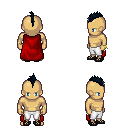
a pixel art fantasy rpg character, male body template, human, tanned skin, red cape, white pants, raven mohawk hairstyle, bracelets, ghillies, four views (front, back, left, right), 2x2 character sprite sheet, small pixel art, hard edges, no anti-aliasing